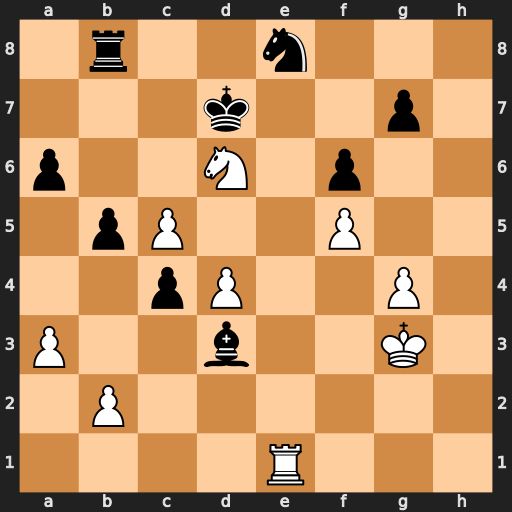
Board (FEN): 1r2n3/3k2p1/p2N1p2/1pP2P2/2pP2P1/P2b2K1/1P6/4R3
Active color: w
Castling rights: -
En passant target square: -
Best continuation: Nxe8 Rxe8 c6+ Kd8 c7+ Kxc7 Rxe8